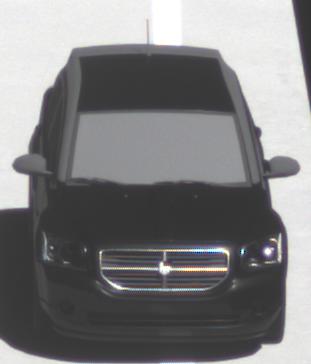
Make: Dodge
Model: Caliber 1.8
Detailed model: Caliber
Model produced from: 2006/06
Model produced until: 2009/03
Doors: 5
Color: black
Road condition: dry road
Daytime: midday
Contrast: high contrast